Field crop: maize
Growth stage: 2
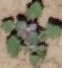
Species: chenopodium